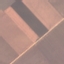
Land use / land cover class: AnnualCrop